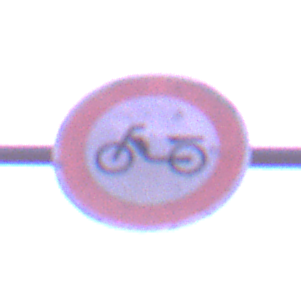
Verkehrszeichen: VerbotMofas
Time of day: Dawn
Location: Outdoor (Nature)
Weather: PartlyCloudy
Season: NotSpecified
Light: Natural